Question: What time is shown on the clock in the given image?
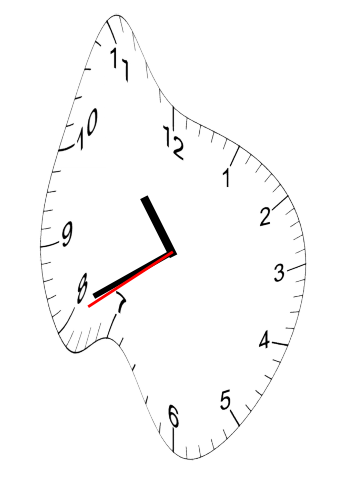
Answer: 10:40:40